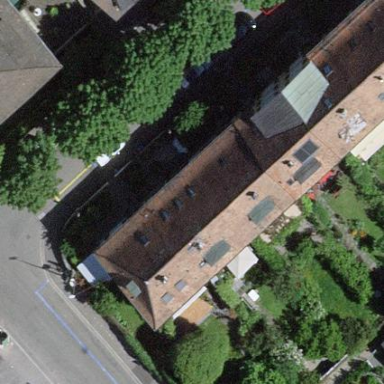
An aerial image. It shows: Terrace building.